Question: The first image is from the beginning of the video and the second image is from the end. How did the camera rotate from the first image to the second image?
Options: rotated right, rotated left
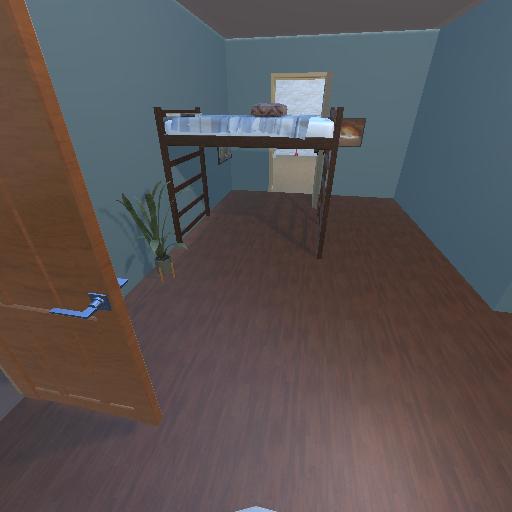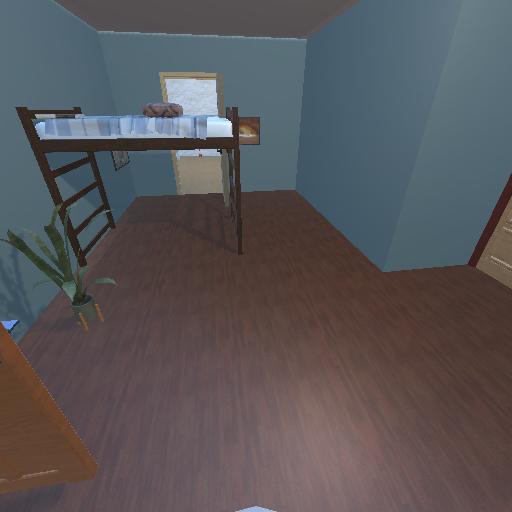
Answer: rotated right